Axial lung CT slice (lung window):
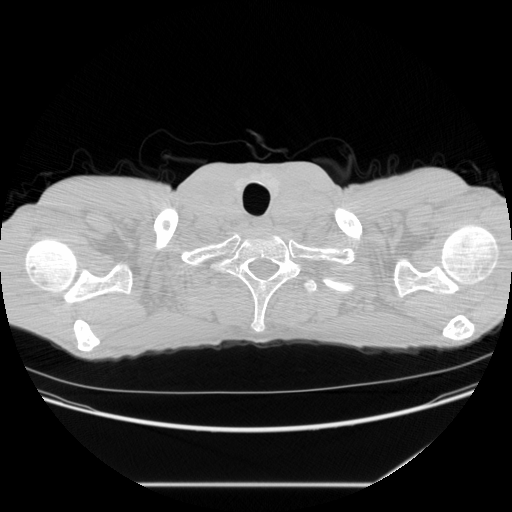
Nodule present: no